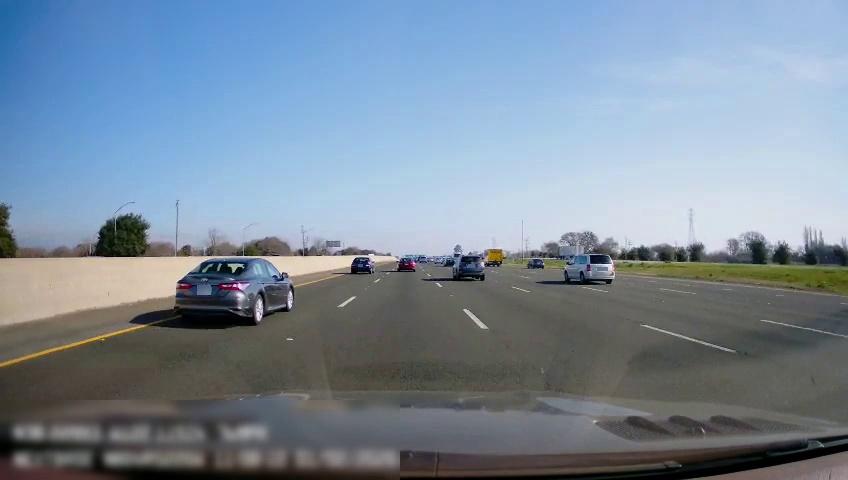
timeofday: Day
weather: Sunny
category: Drivable Space
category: Drivable Space
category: Vehicles | SUV
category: Vehicles | Truck
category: Vehicles | Car
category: Vehicles | SUV
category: Vehicles | Van
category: Vehicles | Car
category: Vehicles | Car
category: Vehicles | Car
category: Vehicles | Truck
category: Lanes | Alternate Lane
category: Lanes | Current Lane
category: Lanes | Current Lane
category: Lanes | Alternate Lane
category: Lanes | Alternate Lane
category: Lanes | Alternate Lane
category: Lanes | Alternate Lane
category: Lanes | Alternate Lane
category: Traffic | Signs